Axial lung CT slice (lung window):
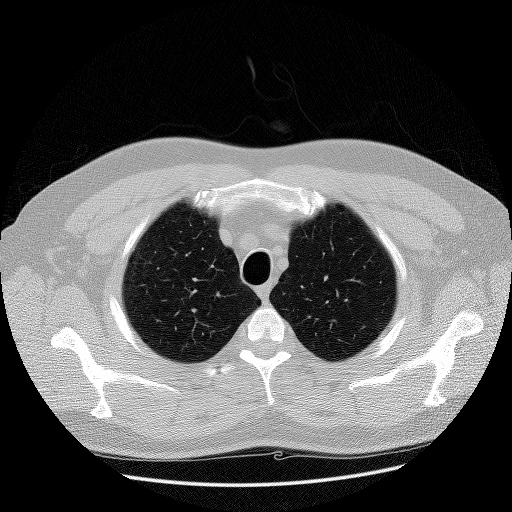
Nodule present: no